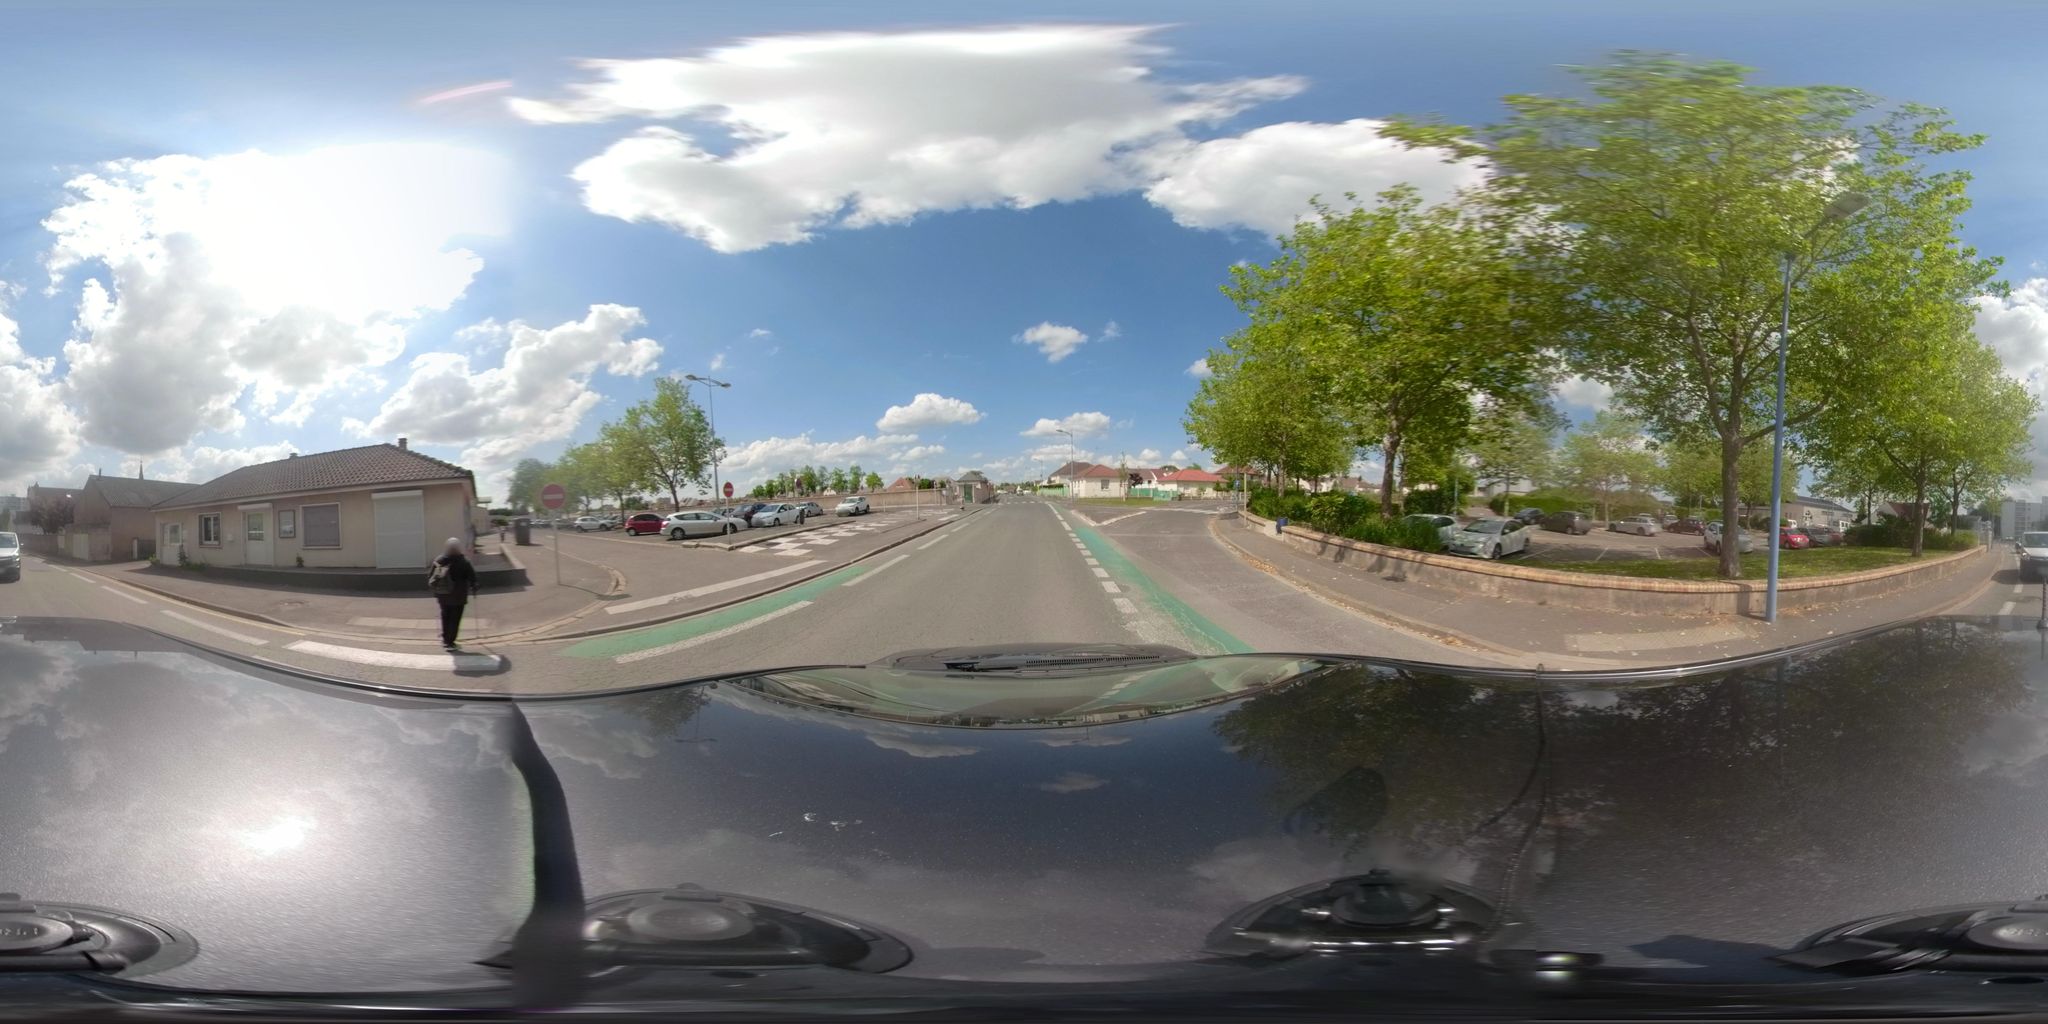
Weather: clear
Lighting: day
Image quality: slightly poor
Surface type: cycling surface
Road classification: cycleway, footway
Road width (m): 1.0
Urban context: urban centre
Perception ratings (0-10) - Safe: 2.43, Lively: 5.42, Beautiful: 7.16, Boring: 6.04, Depressing: 3.55, Wealthy: 5.87